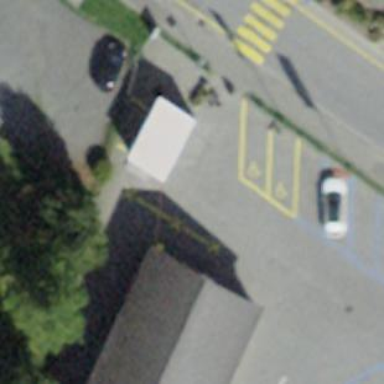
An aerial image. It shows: Post box.